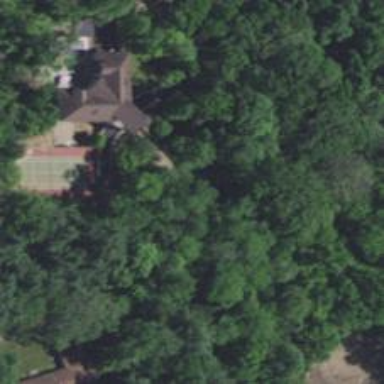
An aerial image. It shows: Driveway.